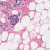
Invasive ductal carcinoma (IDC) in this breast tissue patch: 1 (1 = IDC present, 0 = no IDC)